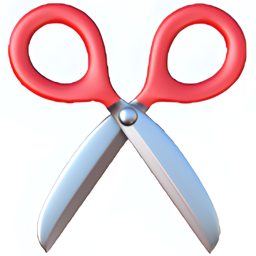
Name: black scissors
Emoji: ✂
Group: Objects
Sub-group: office